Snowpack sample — Loveland Pass, Silver Plume, Colorado, USA (1/12/25, 11:40 AM MST)
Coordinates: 39.66, -105.88
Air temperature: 7 °F
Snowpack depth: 140 cm
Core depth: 10 cm
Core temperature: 41 °F
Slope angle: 11°, slope face: 30°
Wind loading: high
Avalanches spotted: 2
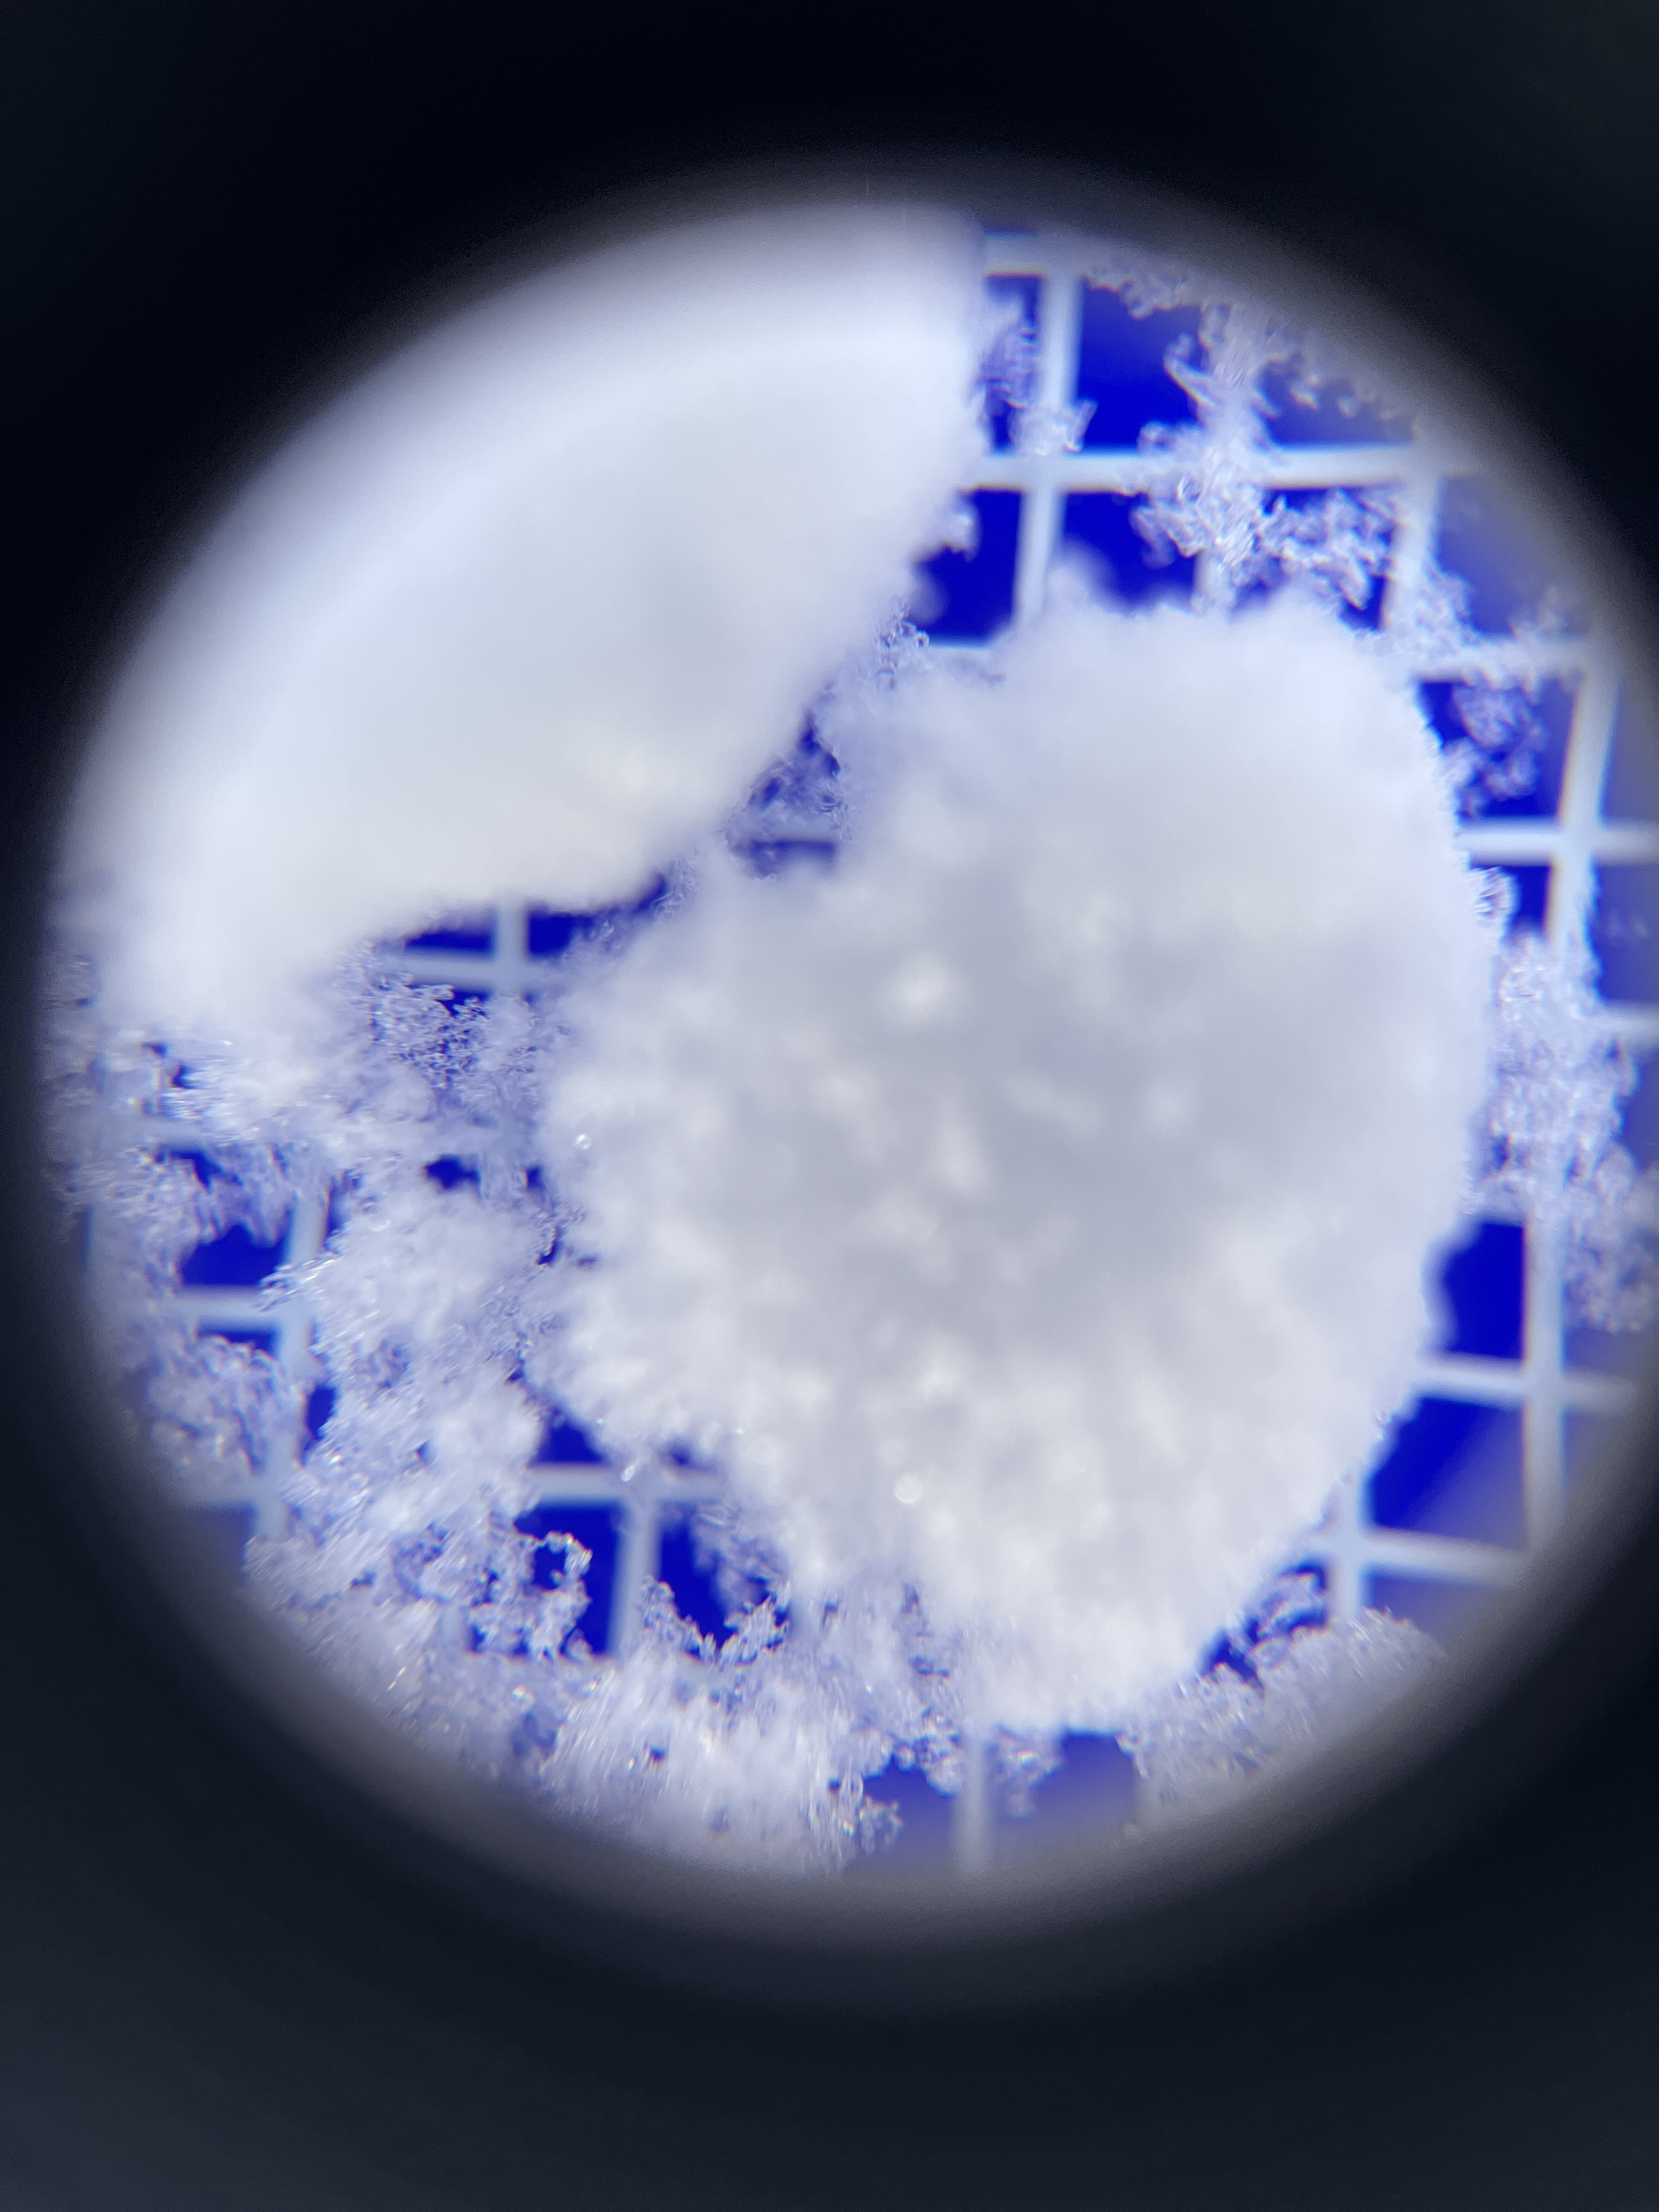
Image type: magnified_profile
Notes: Pilot using slightly modified coring method that took too large segment for snow profile picturing, advised not to use in higher level models. Two avalanche on south face nearby, partially cloudy with light snow in the last 24 hours. Lots of wind loading on eastern features.